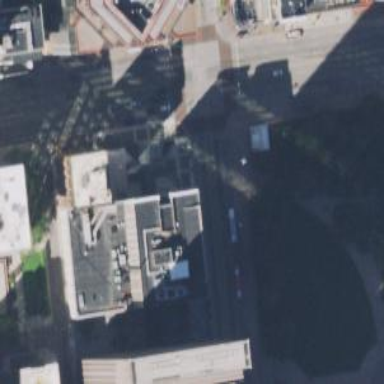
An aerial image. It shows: Commercial building.